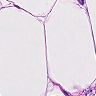
Metastatic tissue present: no